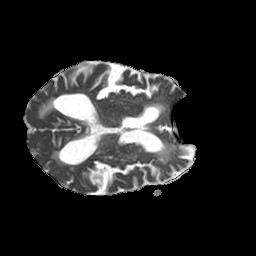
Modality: ADC
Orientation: axial
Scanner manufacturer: philips
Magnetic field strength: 1.5 T
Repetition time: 4.6 s
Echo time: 0.07621 s